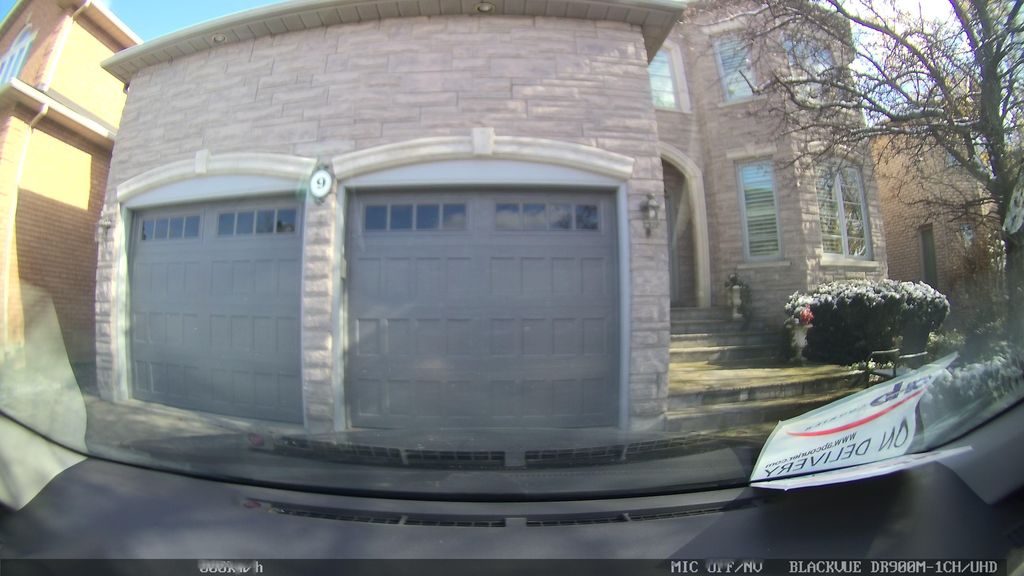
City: toronto